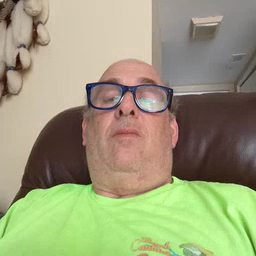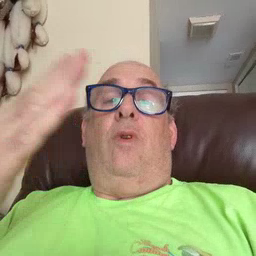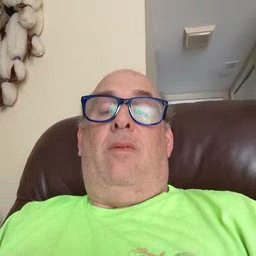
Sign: open